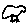
Label: bird